Interaction volume radius: 5 \u00c5
Interaction volume height: 30 \u00c5
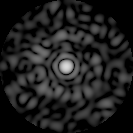
Disorder parameter: 0.8426